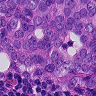
Metastatic tissue present: yes